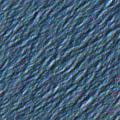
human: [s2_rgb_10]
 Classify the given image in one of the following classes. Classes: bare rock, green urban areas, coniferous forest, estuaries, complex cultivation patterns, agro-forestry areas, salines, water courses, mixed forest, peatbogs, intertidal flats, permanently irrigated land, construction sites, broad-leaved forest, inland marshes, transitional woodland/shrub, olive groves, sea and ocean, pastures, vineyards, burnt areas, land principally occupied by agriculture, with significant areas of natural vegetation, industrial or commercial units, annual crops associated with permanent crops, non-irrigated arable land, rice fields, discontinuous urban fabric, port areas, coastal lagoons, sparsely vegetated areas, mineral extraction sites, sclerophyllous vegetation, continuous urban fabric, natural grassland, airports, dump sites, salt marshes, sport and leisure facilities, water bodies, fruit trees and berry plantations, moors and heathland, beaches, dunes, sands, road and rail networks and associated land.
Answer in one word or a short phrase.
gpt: sea and ocean